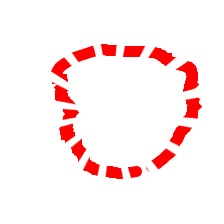
Shape: circle